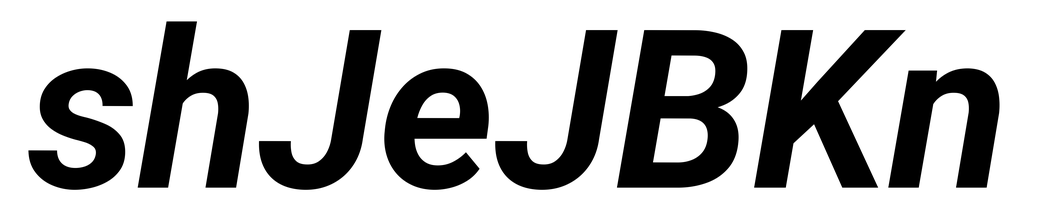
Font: Roboto-Italic_Bold_Italic